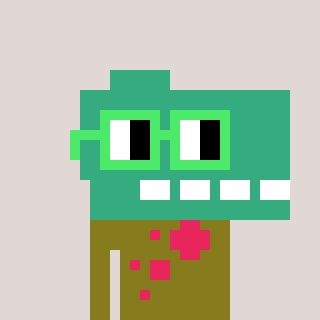
a pixel art character with square light green glasses, a dino-shaped head and a gunk-colored body on a warm background